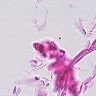
Metastatic tissue present: no